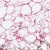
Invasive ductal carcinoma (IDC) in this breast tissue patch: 0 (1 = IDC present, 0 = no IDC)